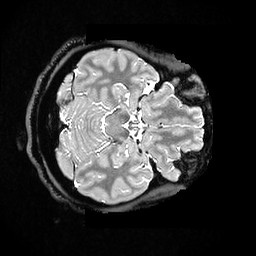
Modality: T2w
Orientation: axial
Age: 35
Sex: female
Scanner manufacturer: ge
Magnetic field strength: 3 T
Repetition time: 3.202 s
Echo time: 0.06683 s